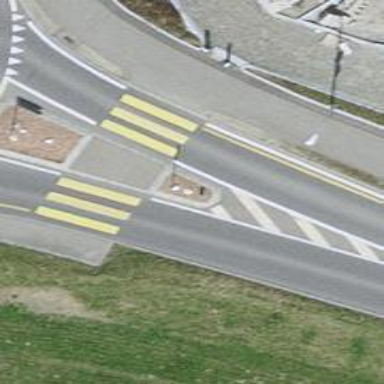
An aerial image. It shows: Footway with zebra crossing.